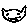
Label: cat